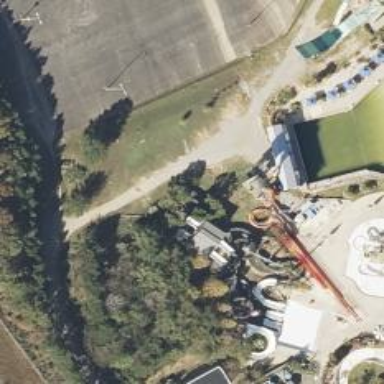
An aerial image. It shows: Water slide attraction.